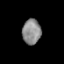
Tissue: prostate
Cell type: B cells
Senescence score: 0.3508
Nuclear area (px): 456
Mean DAPI intensity: 138.702